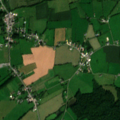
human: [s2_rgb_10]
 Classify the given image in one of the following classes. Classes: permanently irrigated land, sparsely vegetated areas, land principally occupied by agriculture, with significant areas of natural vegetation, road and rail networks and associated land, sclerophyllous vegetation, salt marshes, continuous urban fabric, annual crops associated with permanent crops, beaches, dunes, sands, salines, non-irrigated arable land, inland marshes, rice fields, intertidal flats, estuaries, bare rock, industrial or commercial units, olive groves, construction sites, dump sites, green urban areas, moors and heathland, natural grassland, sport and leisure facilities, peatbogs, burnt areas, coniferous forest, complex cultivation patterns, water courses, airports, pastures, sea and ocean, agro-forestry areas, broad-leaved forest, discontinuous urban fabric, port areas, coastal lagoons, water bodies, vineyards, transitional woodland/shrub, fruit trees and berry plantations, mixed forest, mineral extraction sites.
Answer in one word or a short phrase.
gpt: discontinuous urban fabric, pastures, complex cultivation patterns, broad-leaved forest